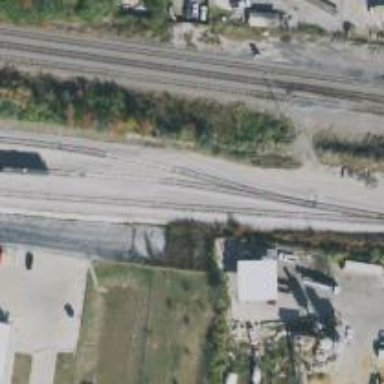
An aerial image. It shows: Railway siding with rails.